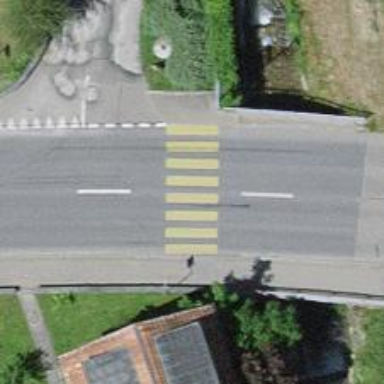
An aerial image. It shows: Marked road crossing with visible crossing markings.